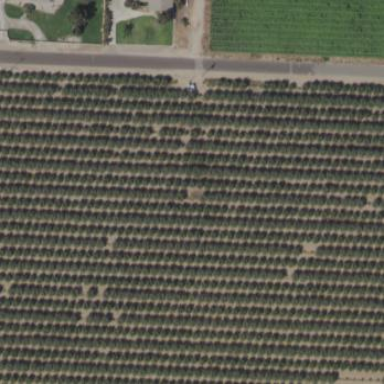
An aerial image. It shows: Orchard.